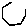
Label: hexagon